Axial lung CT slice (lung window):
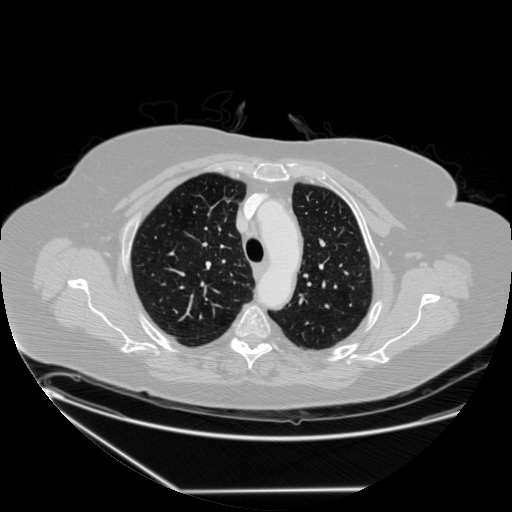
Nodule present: no